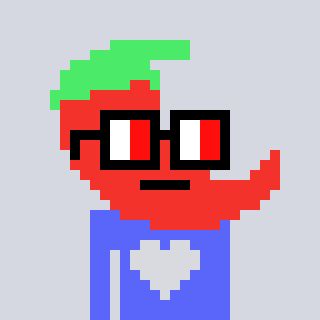
a pixel art character with square glasses with black frames and red eyes, a chilli-shaped head and a purple-colored body on a cool background